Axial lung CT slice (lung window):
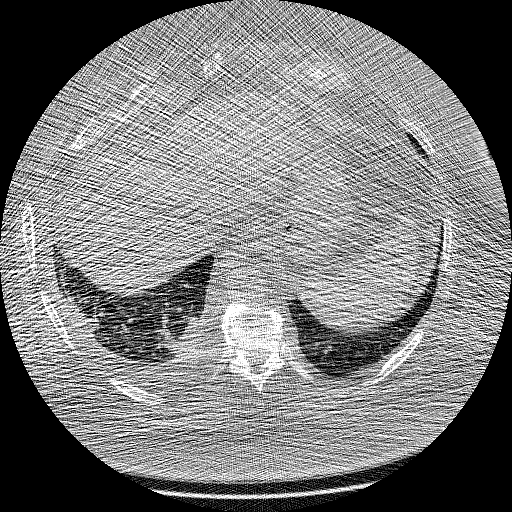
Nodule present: no